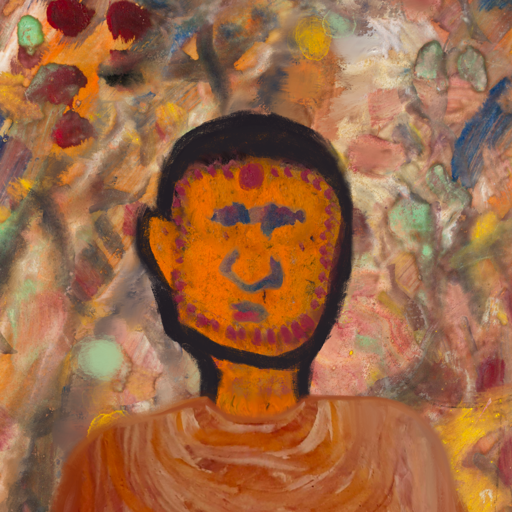
Background: Mother_And_Son_Mother, Head And Neck Front: Doll, Face Front: In_The_Sun, Bust: Pious_Lady, Hair Front: Blank, Head Accessory: Blank, Second Necklace: Blank, Necklace: Blank, Baby: Blank